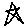
Label: star